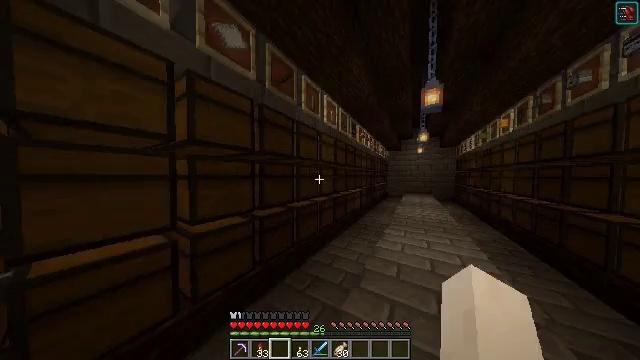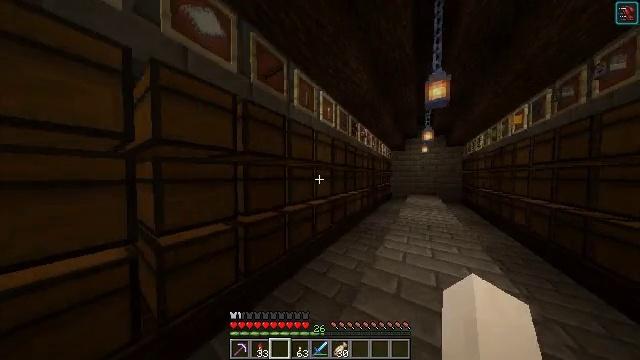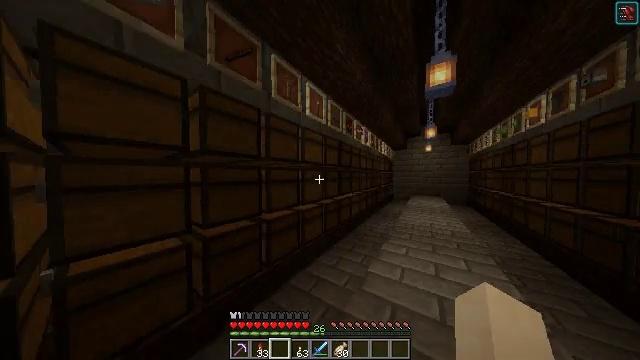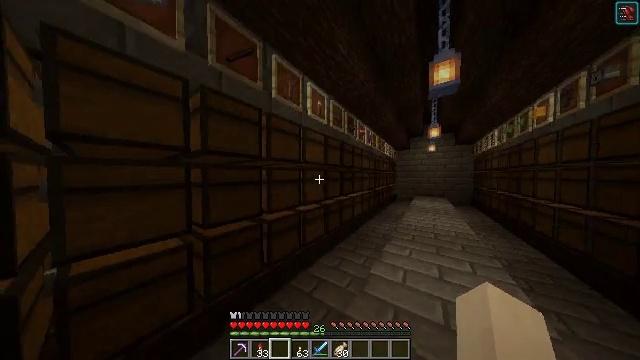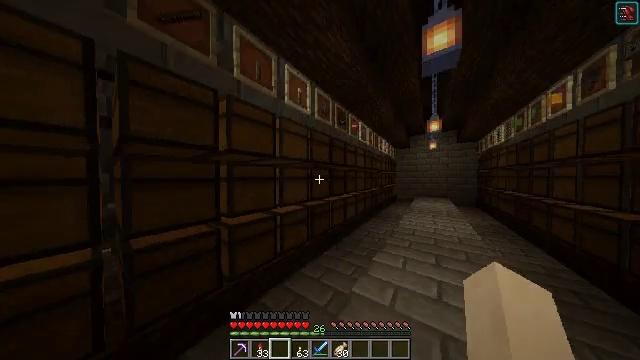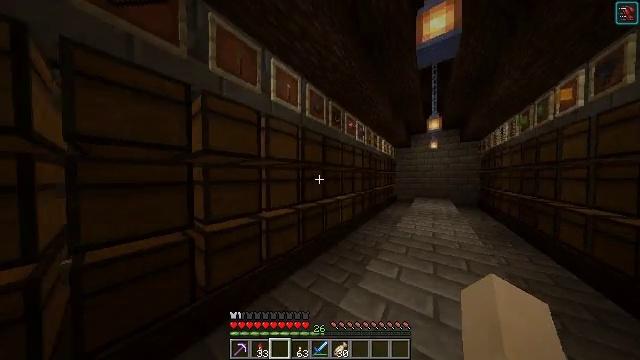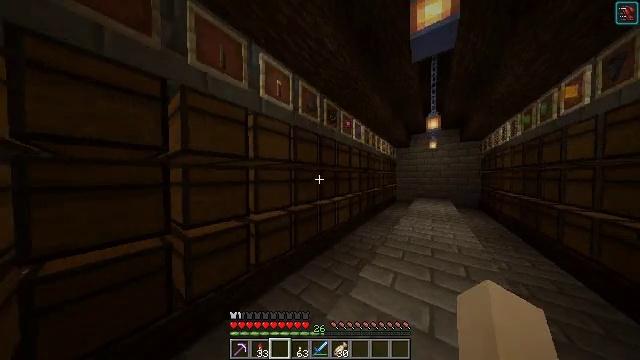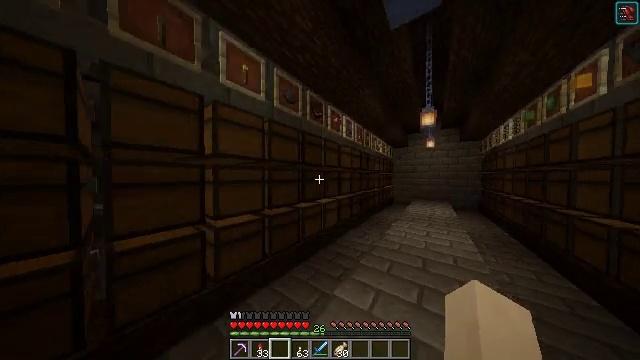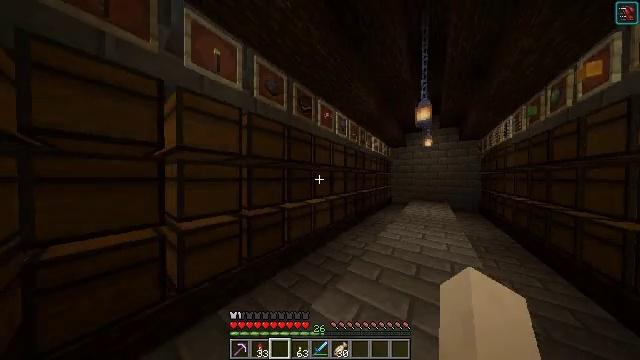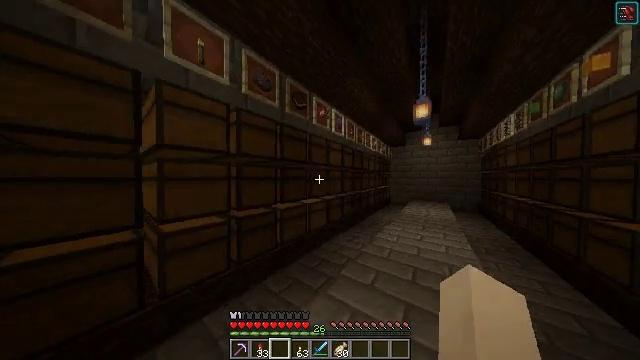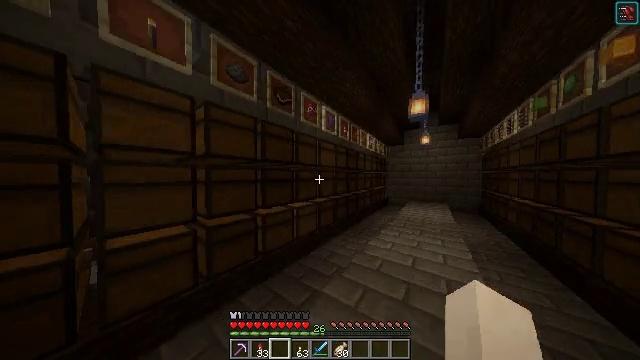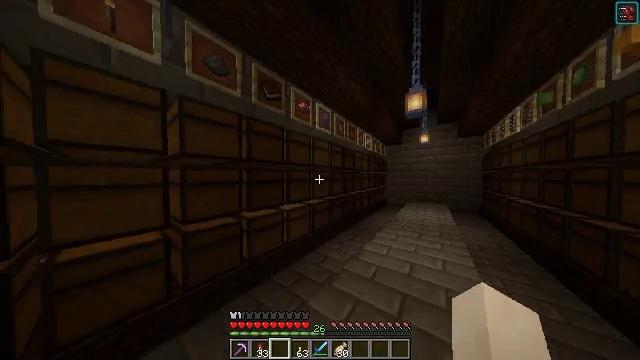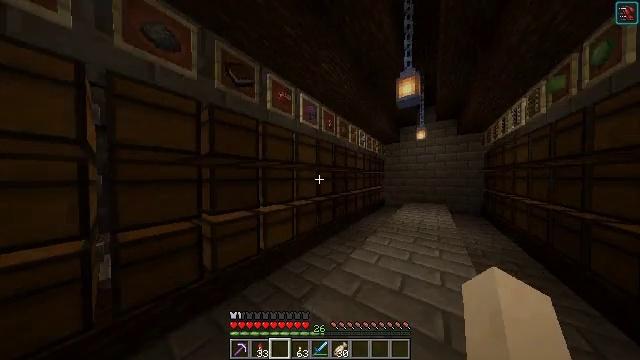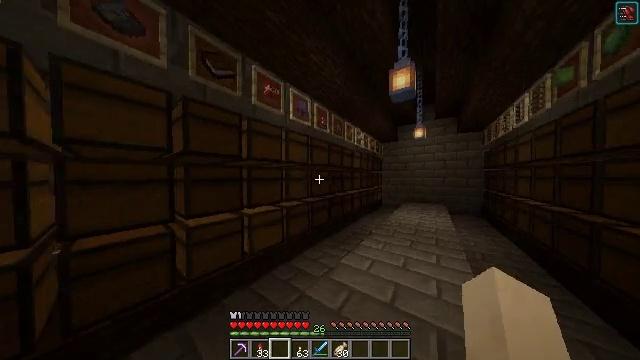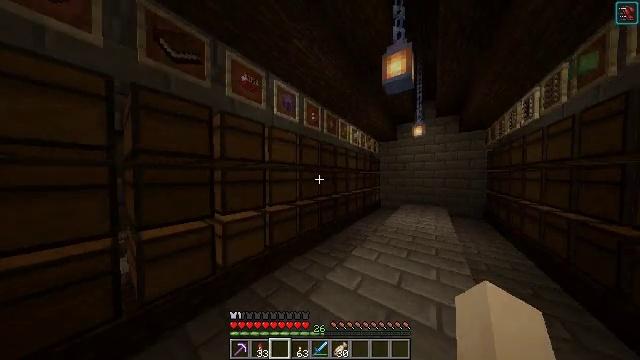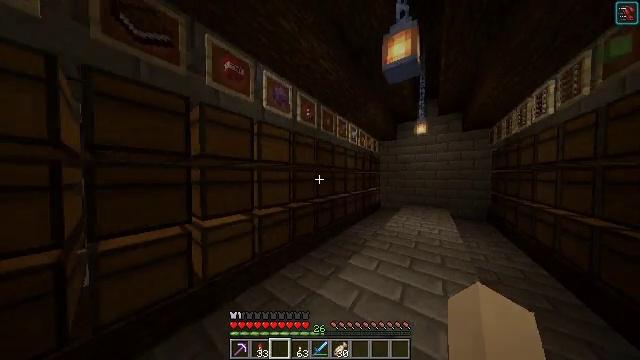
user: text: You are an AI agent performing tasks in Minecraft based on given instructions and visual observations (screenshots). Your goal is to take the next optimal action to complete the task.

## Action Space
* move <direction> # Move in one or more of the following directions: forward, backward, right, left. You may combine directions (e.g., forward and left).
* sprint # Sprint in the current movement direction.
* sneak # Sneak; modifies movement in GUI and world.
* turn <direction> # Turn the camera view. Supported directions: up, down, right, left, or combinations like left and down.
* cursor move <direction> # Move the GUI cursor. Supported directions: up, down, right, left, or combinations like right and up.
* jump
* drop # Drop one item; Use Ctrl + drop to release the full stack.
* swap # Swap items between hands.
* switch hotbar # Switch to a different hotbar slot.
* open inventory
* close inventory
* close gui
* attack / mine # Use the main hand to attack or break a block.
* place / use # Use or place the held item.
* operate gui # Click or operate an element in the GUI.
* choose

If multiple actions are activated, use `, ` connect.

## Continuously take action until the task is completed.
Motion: motion action
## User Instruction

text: Form an emerald block in the crafting table.
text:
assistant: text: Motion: move forward and move right, turn left
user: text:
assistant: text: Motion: move forward and move right, turn left
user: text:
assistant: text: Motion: move forward and move right
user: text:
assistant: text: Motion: move forward and move right
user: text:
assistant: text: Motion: move forward and move right
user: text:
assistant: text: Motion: move forward and move right
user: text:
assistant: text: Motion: move forward and move right
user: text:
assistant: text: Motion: move forward and move right
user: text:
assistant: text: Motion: move forward and move right
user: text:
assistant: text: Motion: move forward and move right
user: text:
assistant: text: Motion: move forward and move right
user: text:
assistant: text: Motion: move forward and move right
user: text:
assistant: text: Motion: move forward and move right
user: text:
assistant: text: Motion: move forward
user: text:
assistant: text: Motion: move forward
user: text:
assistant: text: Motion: move forward
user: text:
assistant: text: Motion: move forward and move right
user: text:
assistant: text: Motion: move forward and move right
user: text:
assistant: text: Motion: move forward
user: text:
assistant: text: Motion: move forward and move right
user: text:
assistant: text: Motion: move forward and move right
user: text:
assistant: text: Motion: move forward and move right
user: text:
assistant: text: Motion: move forward and move right
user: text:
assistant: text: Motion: move forward and move right
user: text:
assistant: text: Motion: move forward and move right
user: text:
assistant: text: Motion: move forward and move right
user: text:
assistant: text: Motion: move forward and move right
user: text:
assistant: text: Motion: move forward
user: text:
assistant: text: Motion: move forward
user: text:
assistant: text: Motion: move forward